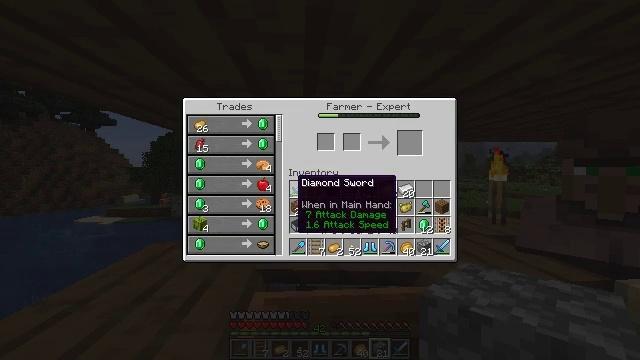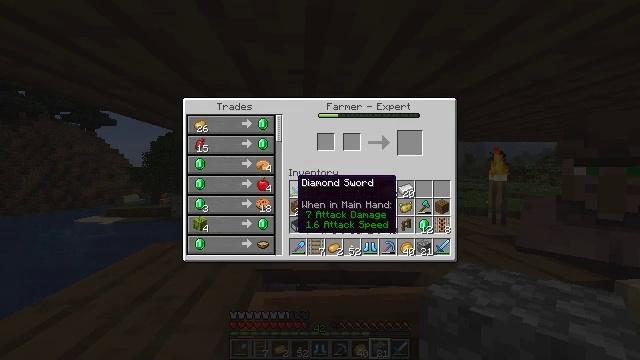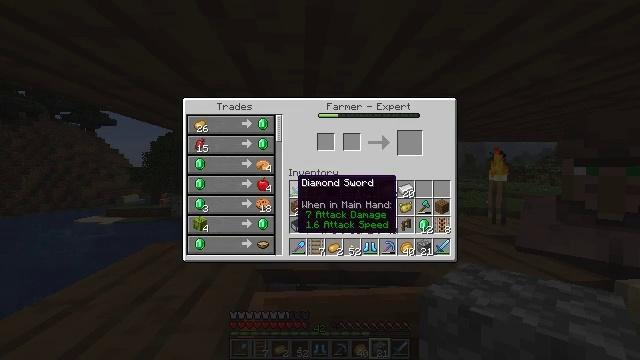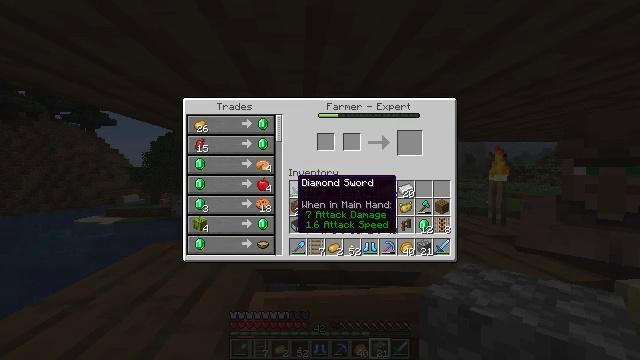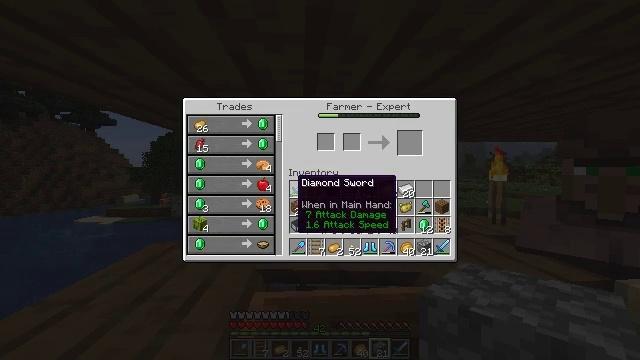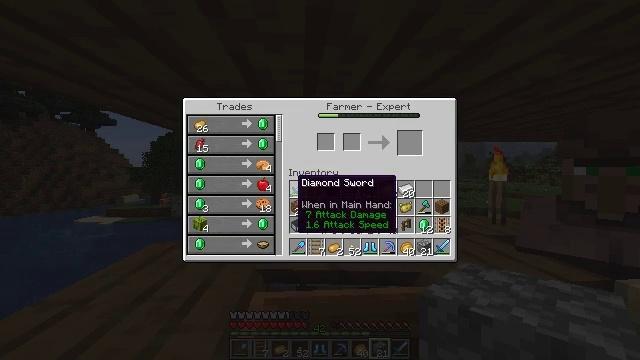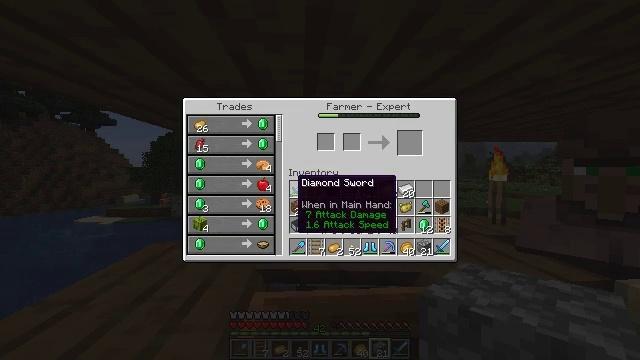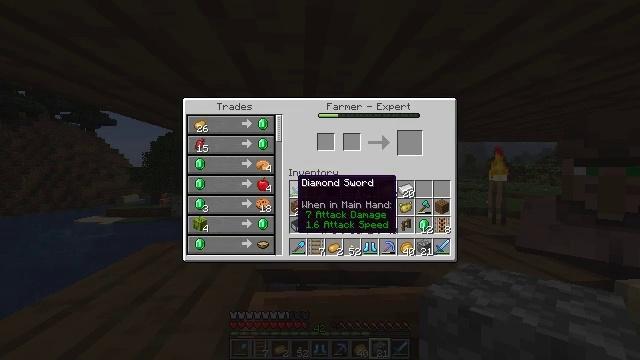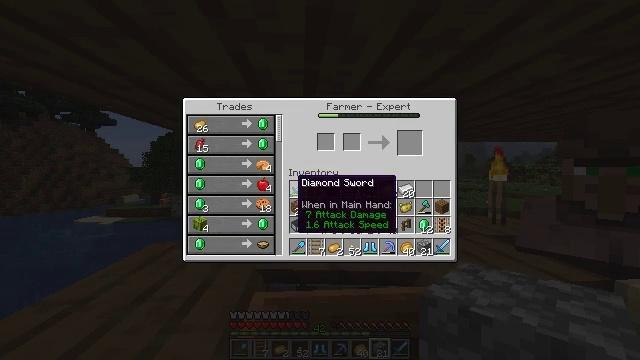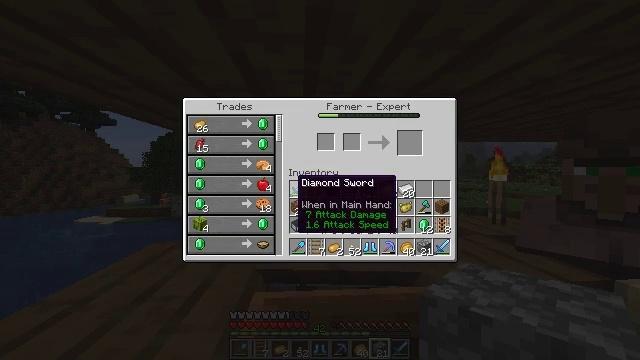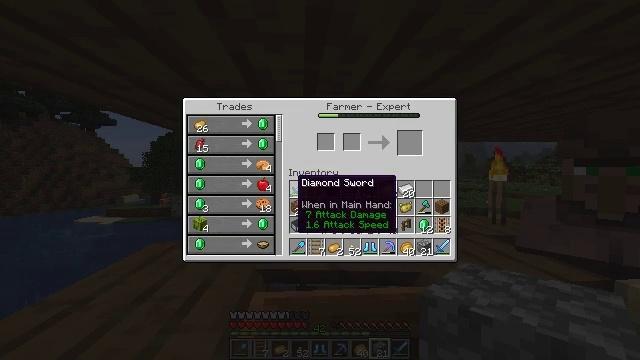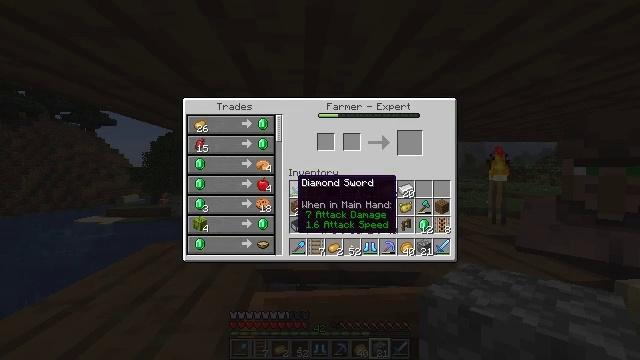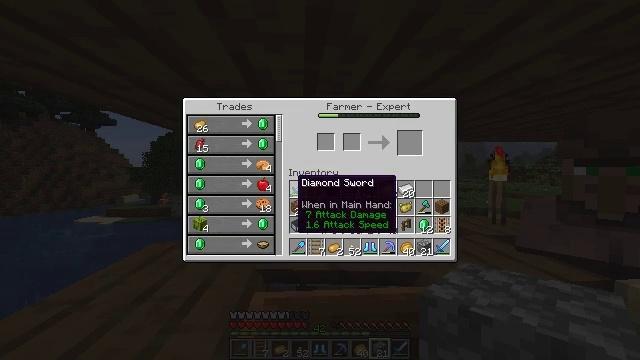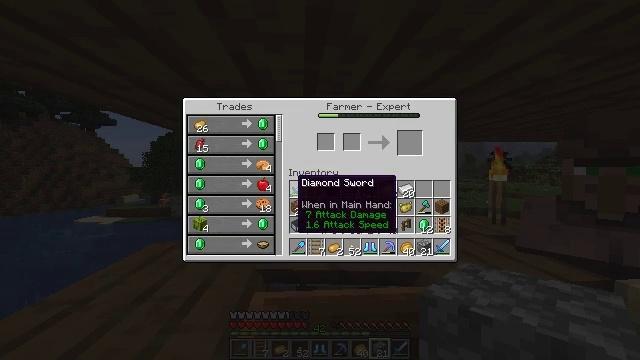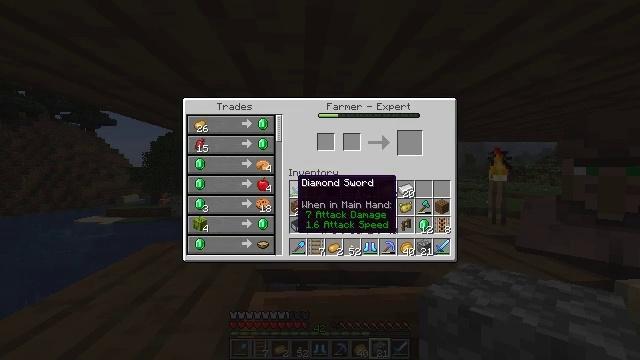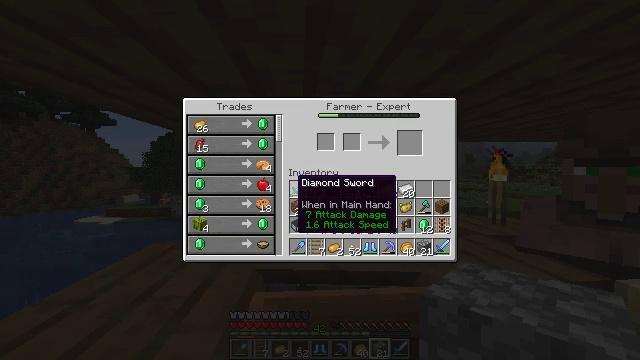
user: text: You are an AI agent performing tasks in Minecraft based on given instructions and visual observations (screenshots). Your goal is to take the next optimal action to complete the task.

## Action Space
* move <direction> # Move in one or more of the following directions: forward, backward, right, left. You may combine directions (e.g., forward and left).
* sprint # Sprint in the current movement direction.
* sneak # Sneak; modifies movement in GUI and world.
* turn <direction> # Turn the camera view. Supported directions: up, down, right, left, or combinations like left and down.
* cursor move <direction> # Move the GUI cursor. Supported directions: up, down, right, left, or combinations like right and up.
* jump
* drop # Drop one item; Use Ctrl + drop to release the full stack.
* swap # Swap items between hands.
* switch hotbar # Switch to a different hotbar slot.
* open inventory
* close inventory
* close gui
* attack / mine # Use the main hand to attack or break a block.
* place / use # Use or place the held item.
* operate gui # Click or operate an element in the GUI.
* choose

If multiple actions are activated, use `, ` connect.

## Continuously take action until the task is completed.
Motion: motion action
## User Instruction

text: Combine a brown mushroom, a red mushroom, and a bowl to craft a suspicious stew.
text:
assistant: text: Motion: no_op
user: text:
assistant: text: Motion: no_op
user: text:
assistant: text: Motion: no_op
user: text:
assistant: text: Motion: no_op
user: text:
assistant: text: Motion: no_op
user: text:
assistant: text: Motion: no_op
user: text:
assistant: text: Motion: no_op
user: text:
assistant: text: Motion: no_op
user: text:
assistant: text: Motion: no_op
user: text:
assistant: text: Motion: no_op
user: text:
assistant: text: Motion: no_op
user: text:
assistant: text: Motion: no_op
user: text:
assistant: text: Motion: no_op
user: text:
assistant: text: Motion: no_op
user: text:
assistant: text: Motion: no_op
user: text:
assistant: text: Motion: no_op
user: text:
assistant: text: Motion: no_op
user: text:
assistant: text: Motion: cursor move up
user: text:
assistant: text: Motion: cursor move up
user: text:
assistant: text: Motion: cursor move up
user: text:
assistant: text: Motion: no_op
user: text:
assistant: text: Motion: no_op
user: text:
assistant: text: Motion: no_op
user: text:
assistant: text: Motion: no_op
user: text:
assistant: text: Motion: no_op
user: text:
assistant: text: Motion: no_op
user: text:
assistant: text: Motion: no_op
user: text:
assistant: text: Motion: no_op
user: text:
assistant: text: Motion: no_op
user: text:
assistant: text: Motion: no_op